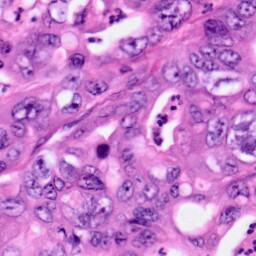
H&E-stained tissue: Pancreatic